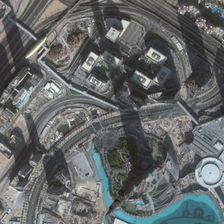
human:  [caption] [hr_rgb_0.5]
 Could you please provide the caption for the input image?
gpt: many buildings near roads and a viaduct are in a commercial area .

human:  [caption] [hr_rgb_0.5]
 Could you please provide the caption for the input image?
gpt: many buildings near roads and a viaduct are in a commercial area .

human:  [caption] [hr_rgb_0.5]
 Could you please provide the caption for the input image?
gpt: many buildings near roads and a viaduct are in a commercial area .

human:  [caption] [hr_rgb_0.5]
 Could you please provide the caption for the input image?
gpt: many buildings near roads and a viaduct are in a commercial area .

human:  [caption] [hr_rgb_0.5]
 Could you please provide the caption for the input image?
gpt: many buildings near roads and a viaduct are in a commercial area .